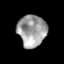
Tissue: prostate
Cell type: Myeloid cells
Senescence score: 0.3441
Nuclear area (px): 887
Mean DAPI intensity: 159.502